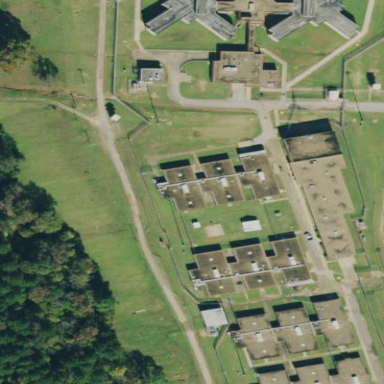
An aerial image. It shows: Prison.